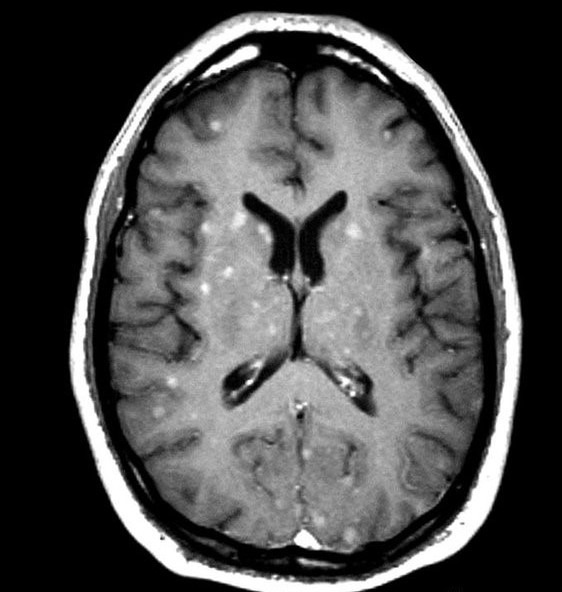
Label: notumor